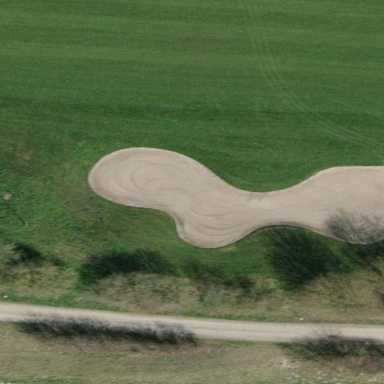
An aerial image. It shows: Sandy area is golf bunker.